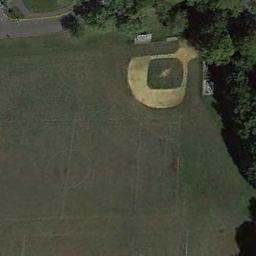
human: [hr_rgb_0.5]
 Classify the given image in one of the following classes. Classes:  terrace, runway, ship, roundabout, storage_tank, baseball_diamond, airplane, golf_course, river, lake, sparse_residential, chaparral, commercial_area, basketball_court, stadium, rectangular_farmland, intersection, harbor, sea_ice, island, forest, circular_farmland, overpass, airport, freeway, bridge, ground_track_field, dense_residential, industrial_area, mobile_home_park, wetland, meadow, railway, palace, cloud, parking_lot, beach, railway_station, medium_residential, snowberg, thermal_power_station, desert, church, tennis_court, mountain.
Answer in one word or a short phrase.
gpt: baseball_diamond